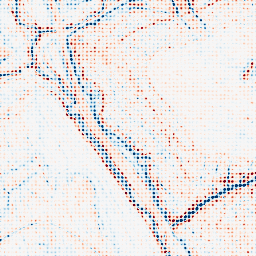
Category: multiscale
Decomposition family: dog_multiscale
Decomposition parameters: sigma_ratio: 1.4
n_scales: 4
base_sigma: 0.5
Upsampling method: sinc_hamming
Upsampling parameters: scale: 8
kernel_size: 4
Upsampling scale: 8